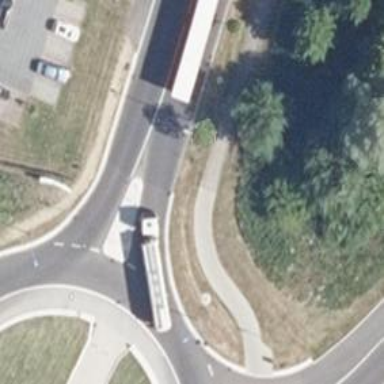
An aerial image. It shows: Traffic calming island.